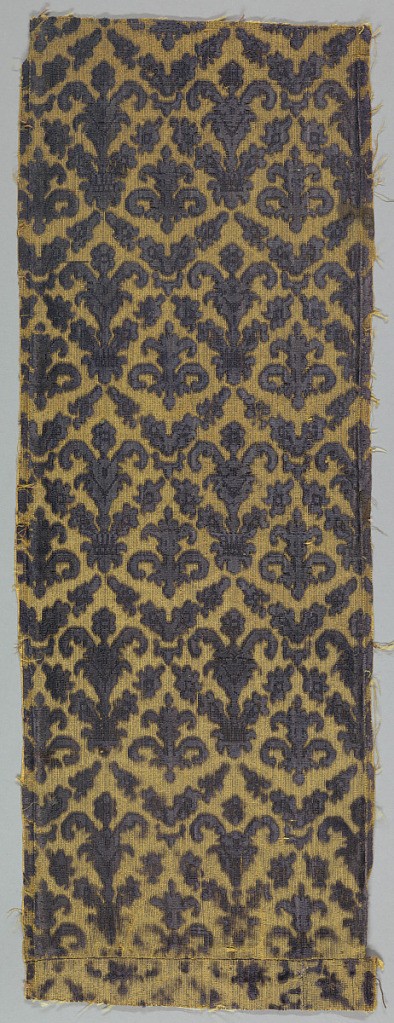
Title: Fragment
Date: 17th century
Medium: Medium:silk, metallic Technique: supplementary warp forming cut and uncut raised pile in plain weave foundation (velvet) with supplementarty wefts
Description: Vertical palmettes and leaf motifs in deep mauve on gold.